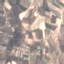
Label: PermanentCrop